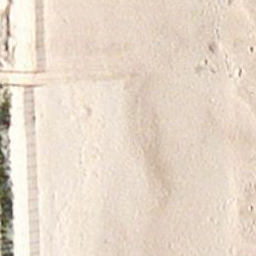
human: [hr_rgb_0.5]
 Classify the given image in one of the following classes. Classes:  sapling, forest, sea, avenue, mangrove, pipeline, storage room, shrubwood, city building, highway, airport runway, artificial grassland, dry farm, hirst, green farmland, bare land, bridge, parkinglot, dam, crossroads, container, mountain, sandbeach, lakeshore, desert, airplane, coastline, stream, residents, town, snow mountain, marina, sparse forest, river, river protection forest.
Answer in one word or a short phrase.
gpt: sandbeach